Lunar surface albedo tile
Center latitude: -34.454
Center longitude: 3.573
Resolution (meters per pixel, mean): 159.03
Tile area (km^2): 26273.5
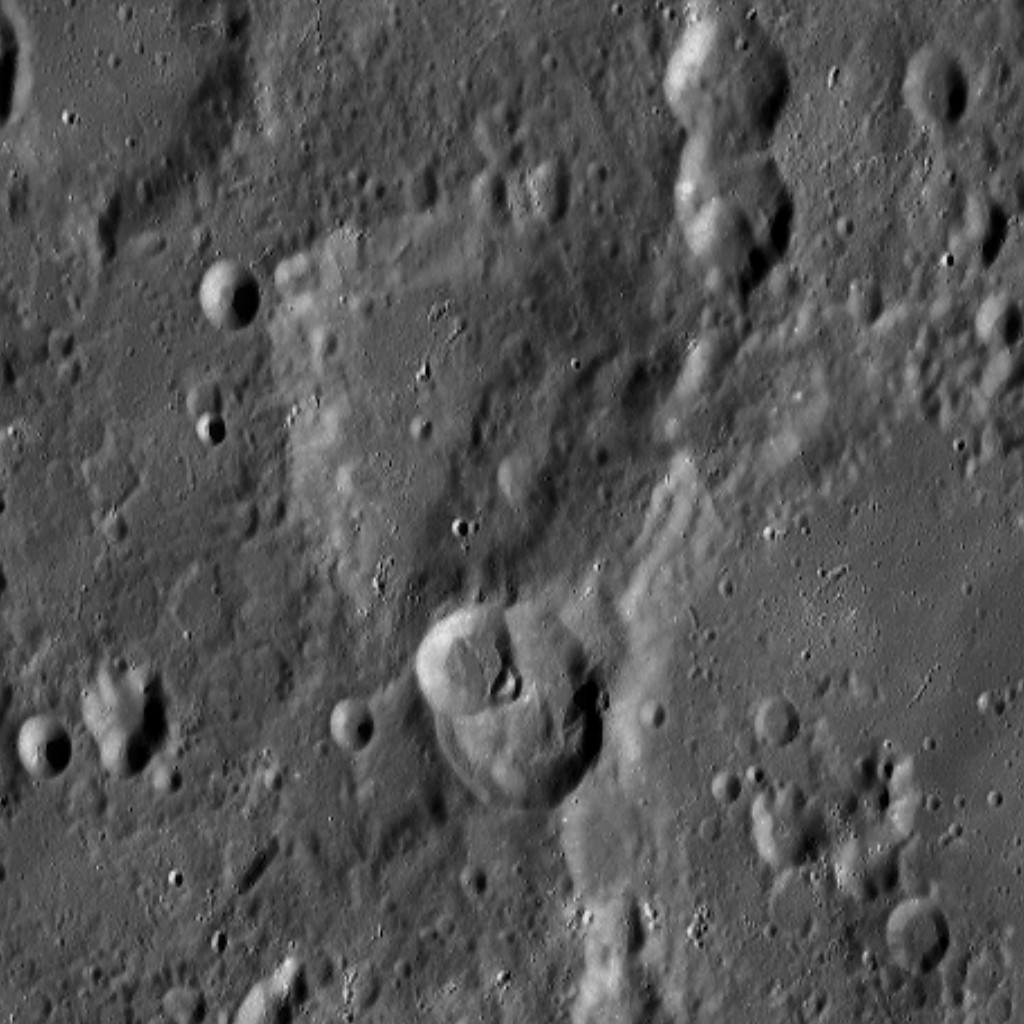